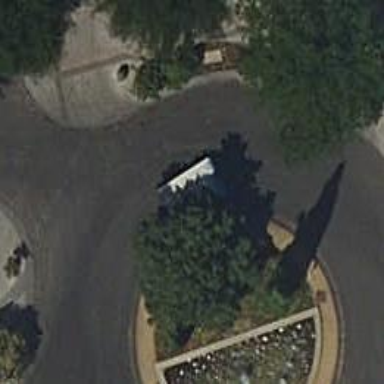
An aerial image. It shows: Residential road with roundabout.